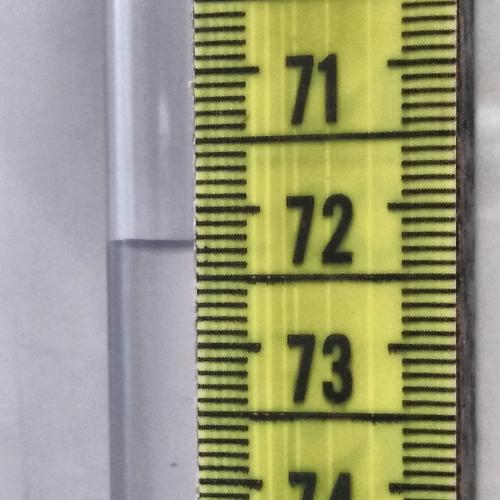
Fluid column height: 72.2 cm